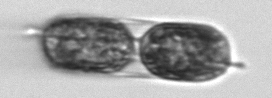
Label: Hemiaulus